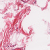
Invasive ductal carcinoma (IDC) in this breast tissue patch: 0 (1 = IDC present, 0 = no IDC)